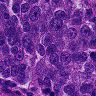
Metastatic tissue present: yes